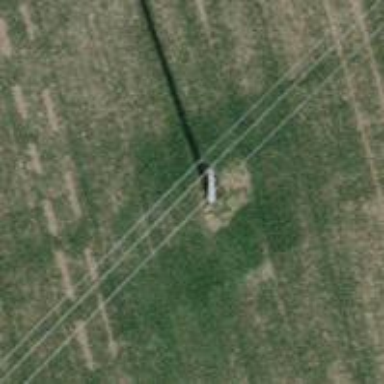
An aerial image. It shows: Minor power line.